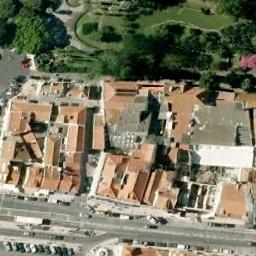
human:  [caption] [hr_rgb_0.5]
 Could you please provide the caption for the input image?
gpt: Half of the roof of this palace is red .

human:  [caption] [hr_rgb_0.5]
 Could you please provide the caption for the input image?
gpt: Some trees are beside the palace .

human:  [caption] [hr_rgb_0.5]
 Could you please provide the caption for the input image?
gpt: The palace is next to some trees .

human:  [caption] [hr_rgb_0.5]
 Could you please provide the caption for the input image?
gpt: The brown palace has lots of buildings of different sizes and a park is next to the palace .

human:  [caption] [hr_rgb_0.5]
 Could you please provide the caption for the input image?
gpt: There are some green trees and lawns beside the brown palace .